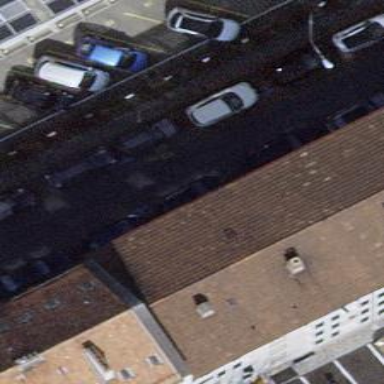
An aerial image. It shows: Street-side parking area with parallel orientation. The surface is asphalt.